Current action and preconditions to check: trajectory_clear

Your task: For each precondition in the list above, predict whether it will hold at this action.

Consider the current scene as observed from the mobile robot's camera, and analyze the predicted future states of all dynamic agents (e.g., people, animals, vehicles, or any moving entities) within the NEXT SECOND.

IMPORTANT: Only answer "very likely" if you are absolutely certain—based on strong, clear evidence—that a dynamic agent will violate the precondition in the predicted future state. Do NOT answer "very likely" for unlikely, ambiguous, or low-probability risks.

Ask yourself for each precondition: Is there a high probability, with clear and convincing evidence, that the predicted future states of any dynamic agent will interfere with the predicted future state of the currently executing action within the NEXT SECOND, causing that precondition to fail?

Assess the risk level based on these predictions. Use "likely" or "very likely" if motions create a clear risk of interference.

Use "neutral" or "improbable" if agents are nearby but their predicted paths are clearly diverging or non-conflicting.

Failure Risk Categories: "very improbable", "improbable", "neutral", "likely", "very likely"

Answer Format: Output ONLY the probability_of_failure value from these categories: "very improbable", "improbable", "neutral", "likely", "very likely"

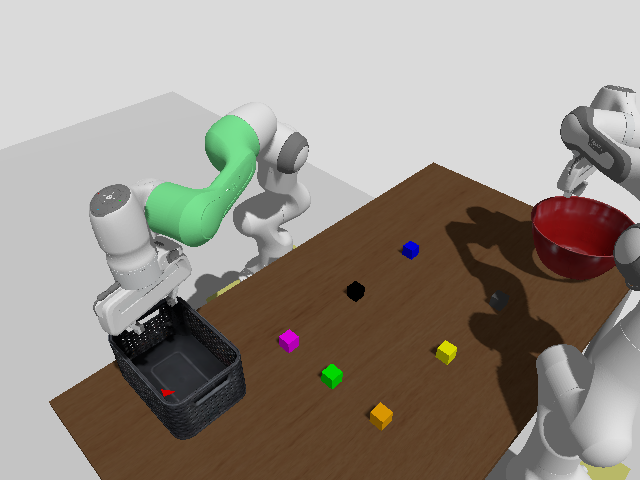

Answer: very improbable